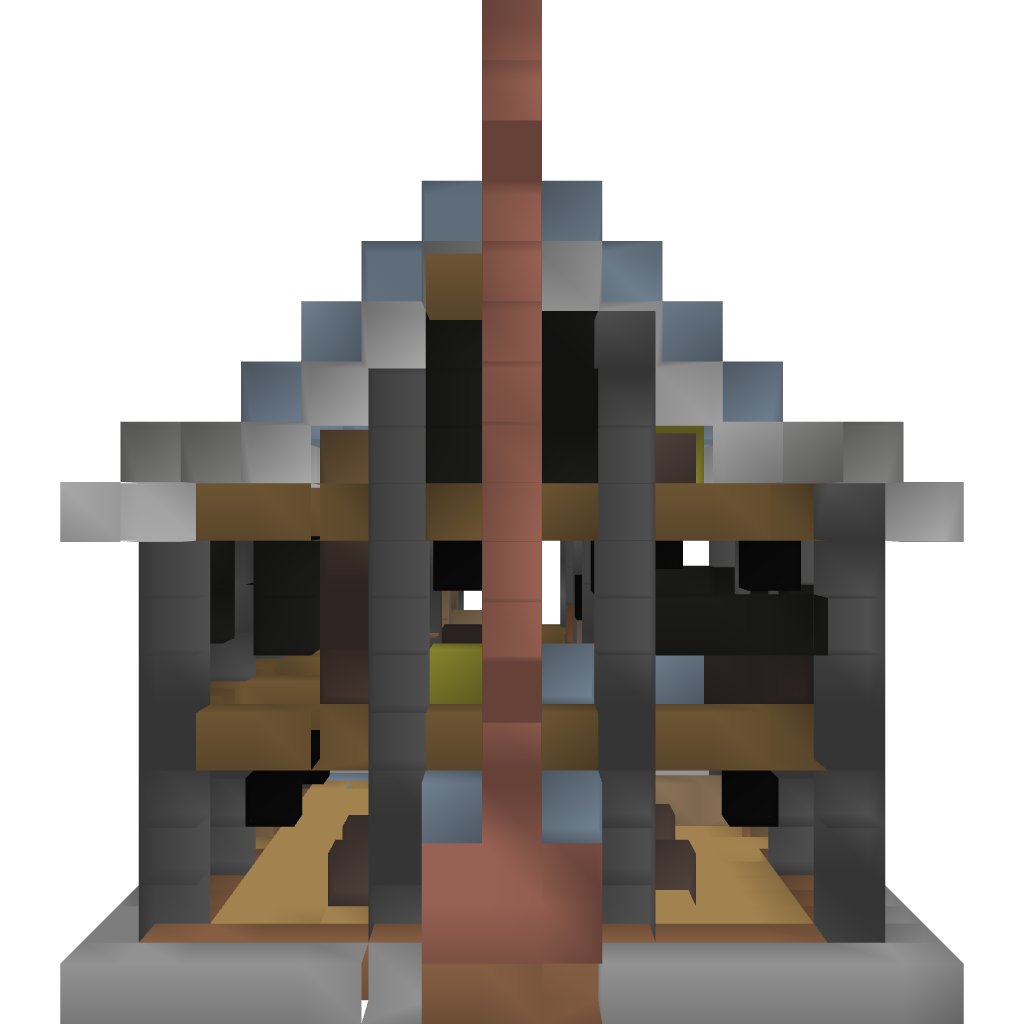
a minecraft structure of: Small Rustic Inn